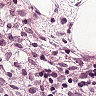
Metastatic tissue present: no